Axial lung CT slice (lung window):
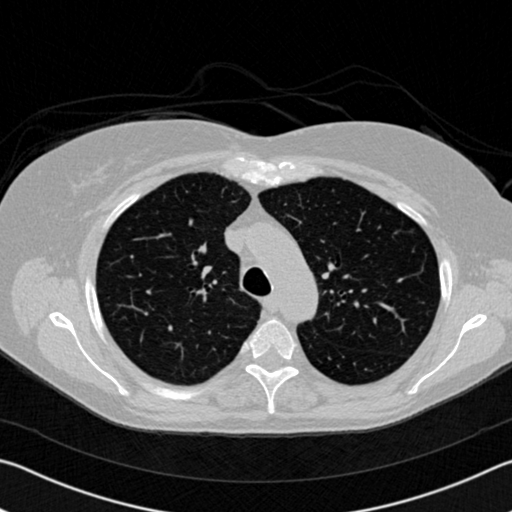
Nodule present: no